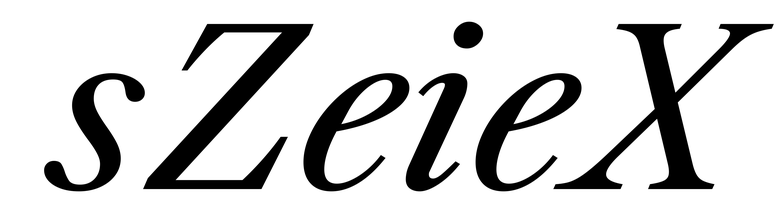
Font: LibreCaslonText-Italic_Italic